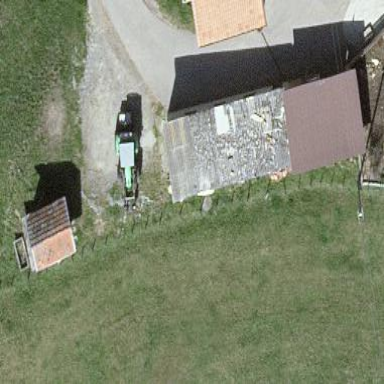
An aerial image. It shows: Shed building.